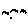
Label: bird